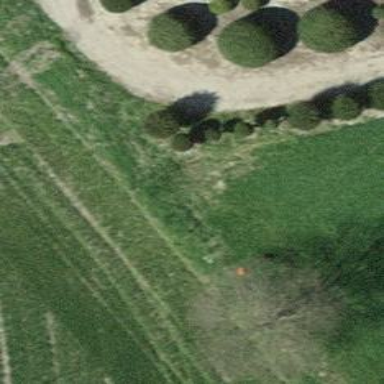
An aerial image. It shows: Aerial marker.